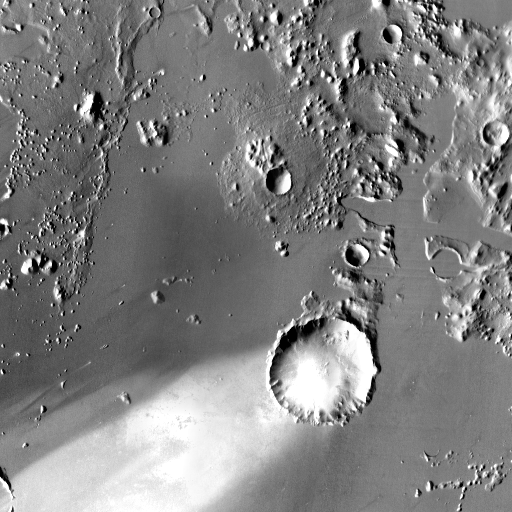
Crater classes present: Background, Other, Buried